Question: Straight forward question: How can i make nice shaped cells like this programmatically for iOS 7?

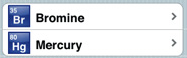
Answer: Use grouped table cells. Checkout these links:
<URL>
<URL>